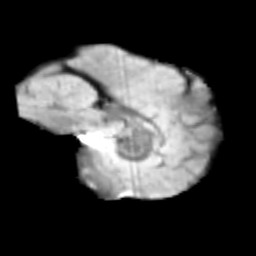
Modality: T2w
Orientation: sagittal
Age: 12
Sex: male
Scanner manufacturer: siemens
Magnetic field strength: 3 T
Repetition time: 3.8 s
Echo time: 0.07 s